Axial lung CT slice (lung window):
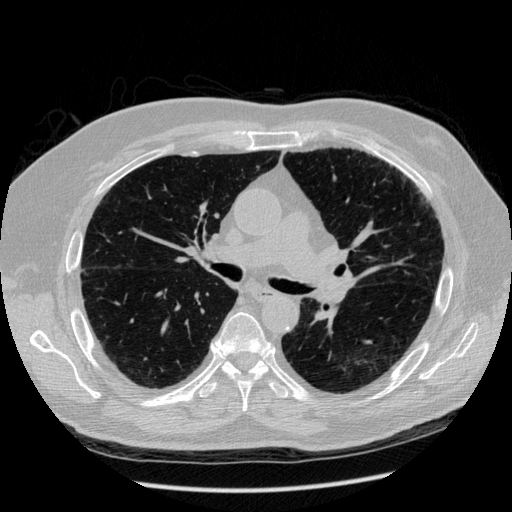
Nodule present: no